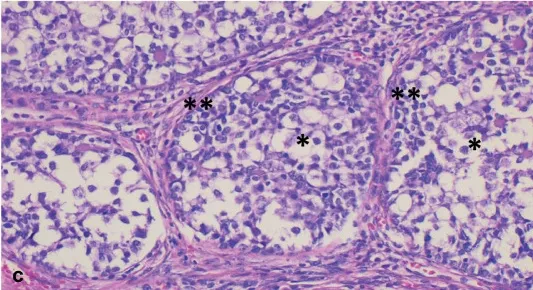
Right abdomen. (c): Nests comprising two cell populations: germ cells in the central portion (*), and sex cord cells along the periphery.
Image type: pathology (h&e)